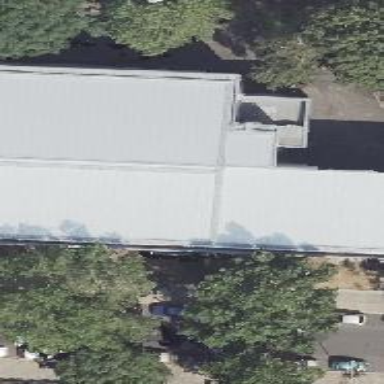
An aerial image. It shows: Service building with switchgear for power distribution.